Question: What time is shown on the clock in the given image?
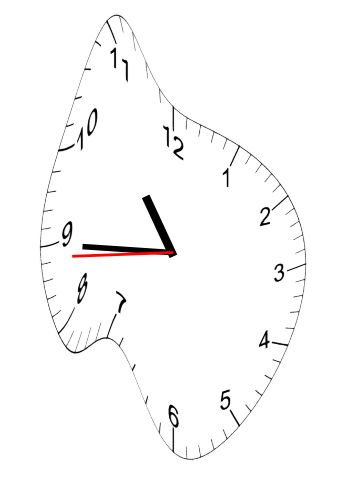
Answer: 10:44:44